Interaction volume radius: 5 \u00c5
Interaction volume height: 15 \u00c5
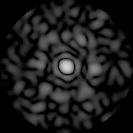
Disorder parameter: 0.881